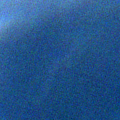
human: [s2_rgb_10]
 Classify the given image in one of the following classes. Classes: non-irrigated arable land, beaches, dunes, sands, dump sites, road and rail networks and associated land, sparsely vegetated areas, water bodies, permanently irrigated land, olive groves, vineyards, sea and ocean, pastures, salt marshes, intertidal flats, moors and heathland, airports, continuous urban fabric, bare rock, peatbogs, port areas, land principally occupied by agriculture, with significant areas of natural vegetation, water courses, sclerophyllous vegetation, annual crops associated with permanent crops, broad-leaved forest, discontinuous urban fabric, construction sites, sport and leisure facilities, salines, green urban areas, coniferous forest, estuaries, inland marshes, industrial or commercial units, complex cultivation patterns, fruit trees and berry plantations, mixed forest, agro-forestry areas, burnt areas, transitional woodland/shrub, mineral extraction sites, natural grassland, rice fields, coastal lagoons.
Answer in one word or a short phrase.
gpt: sea and ocean